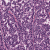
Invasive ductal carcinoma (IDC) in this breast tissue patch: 1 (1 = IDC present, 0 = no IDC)